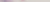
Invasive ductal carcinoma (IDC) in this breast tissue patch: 0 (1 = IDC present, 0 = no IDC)